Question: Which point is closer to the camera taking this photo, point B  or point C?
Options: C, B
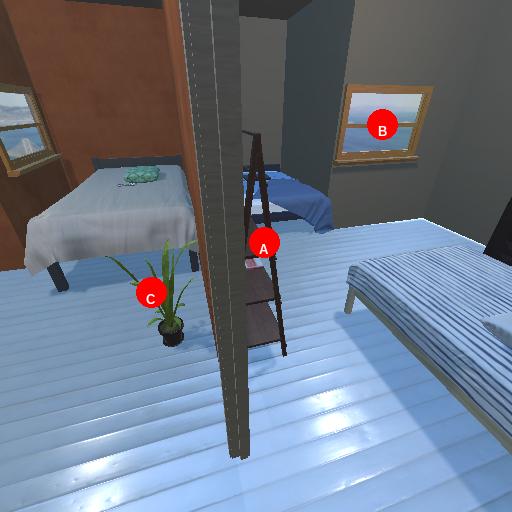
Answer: C